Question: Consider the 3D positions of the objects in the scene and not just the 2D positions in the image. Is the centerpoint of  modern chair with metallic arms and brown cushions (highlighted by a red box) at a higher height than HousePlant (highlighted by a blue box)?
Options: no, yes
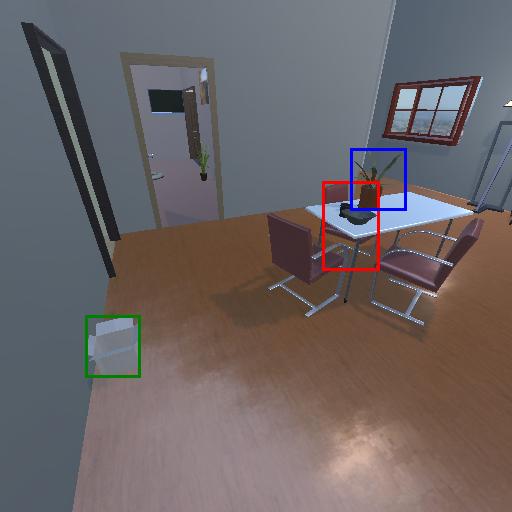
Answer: no